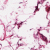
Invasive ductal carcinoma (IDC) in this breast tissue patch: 0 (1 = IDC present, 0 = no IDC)